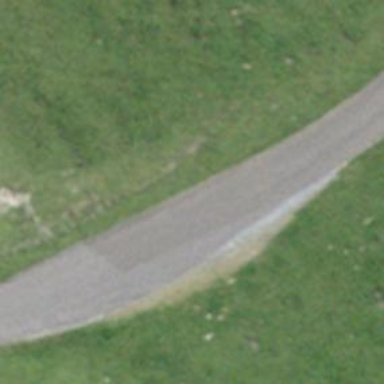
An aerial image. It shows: Passing place on the road.